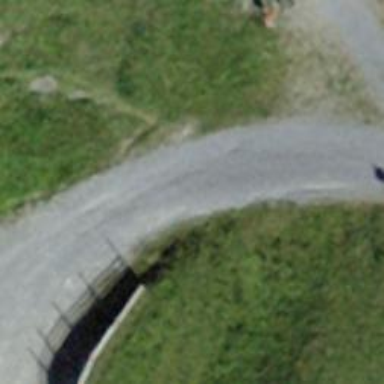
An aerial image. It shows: Gravel track with grade 2 quality.